Interaction volume radius: 5 \u00c5
Interaction volume height: 20 \u00c5
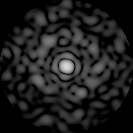
Disorder parameter: 0.8204